Question: I am very confused!
I have a solution that, when published and deployed gives the me the following error:
'''
Exception information:
Exception type: HttpException
Exception message: Method 'GetDemosSubsidiaryById' in type 'DG.Crm.DataAccess.Crm2011WS.Repositories.ReferenceEntitiesRepository' from assembly 'DG.Crm.DataAccess.Crm2011WS, Version=1.0.0.0, Culture=neutral, PublicKeyToken=null' does not have an implementation.
<stack trace>
'''
Obviously it builds fine and the method is implemented and definitely exists in the library. I have used reflector to check the deployed DLLs and I can't see anything out of the ordinary there either - classes exist, types are there, method is implemented. The particular method it is complaining about isn't even called, either.
I have removed all references and readded them in the solution.
I have recreated 'DG.Crm.DataAccess.Crm2011WS.Repositories.ReferenceEntitiesRepository' by using the the 'Implement Interface' shortcut in Visual Studio.
The solution loads and works fine from within Visual Studio.
What am I missing here or where else can I look for more information?
edit to add on solution structure:

The '2011WS' library implements interfaces that live in the 'Common' library. Both are then referenced by the WebApps MVC web application.
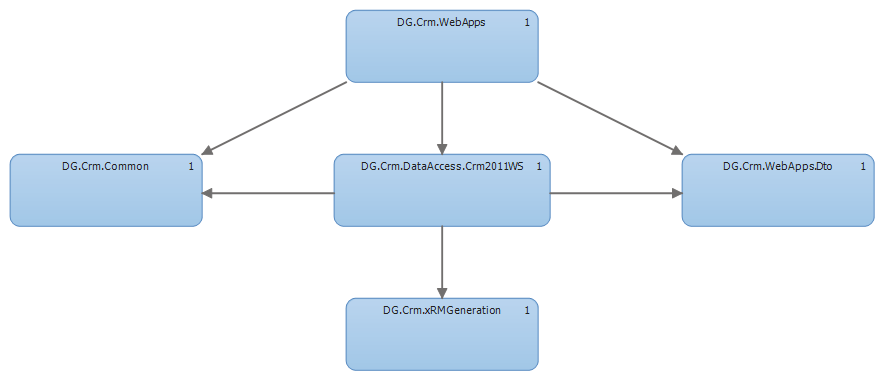
Answer: Turns out there was an older version of one of the libraries in the GAC. The issue I had was the library in conflicting was the DTO one, and not those referenced in the error.
So in my instance, be more careful about what lives in the GAC!